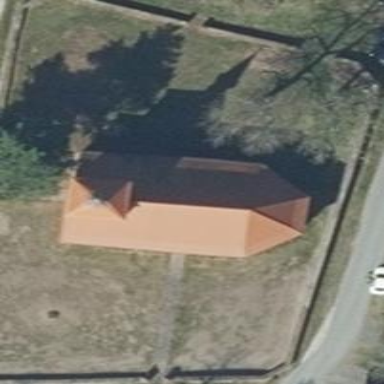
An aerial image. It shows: Beautiful church building.